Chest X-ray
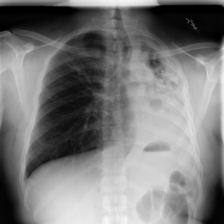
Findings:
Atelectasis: negative
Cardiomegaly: negative
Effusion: negative
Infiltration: negative
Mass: negative
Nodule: negative
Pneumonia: negative
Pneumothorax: negative
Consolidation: negative
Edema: negative
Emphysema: negative
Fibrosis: negative
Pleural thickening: negative
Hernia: negative